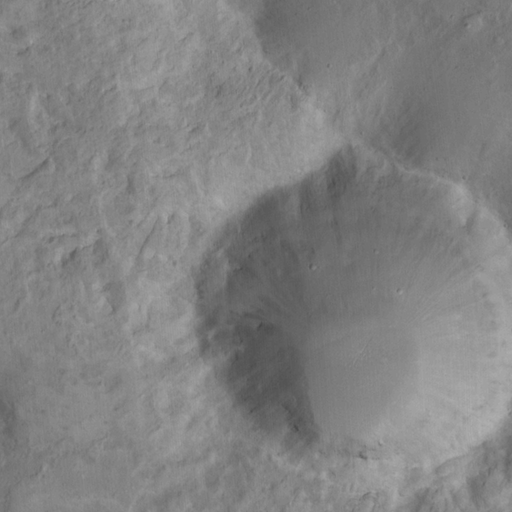
Objects detected: cone, cone, cone